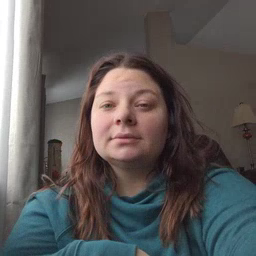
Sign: book